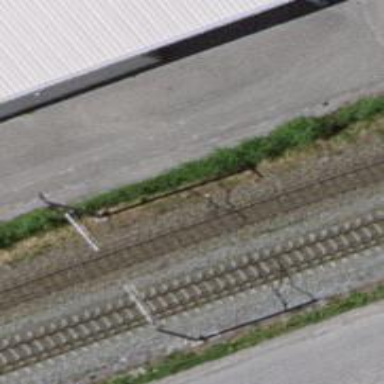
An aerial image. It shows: Narrow-gauge railway track electrified by contact line.